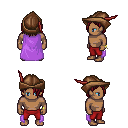
a pixel art fantasy rpg character, male body template, human, dark skin, lavender cape, red pants, brunette bangs hairstyle, leather cap, bracelets, four views (front, back, left, right), 2x2 character sprite sheet, small pixel art, hard edges, no anti-aliasing